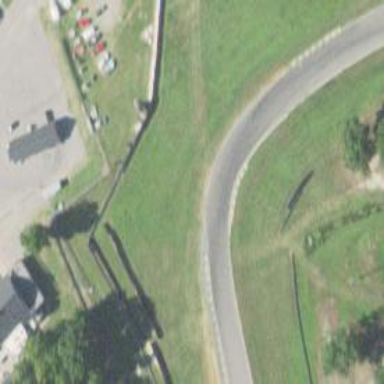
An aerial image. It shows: Motor sport raceway.